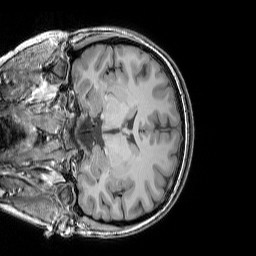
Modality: T1w
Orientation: coronal
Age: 19
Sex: female
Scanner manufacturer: siemens
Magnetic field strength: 3 T
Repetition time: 1.9 s
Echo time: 0.00444 s